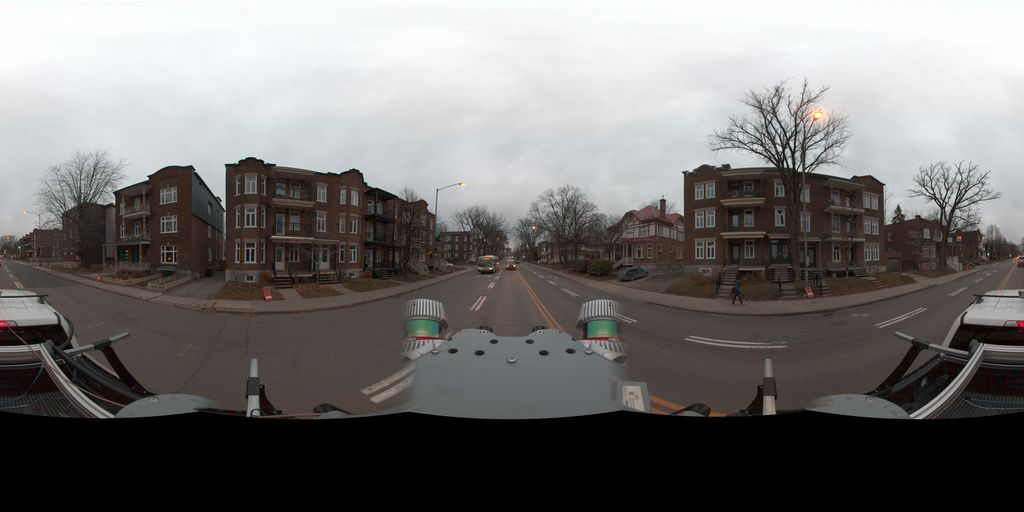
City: quebec_city